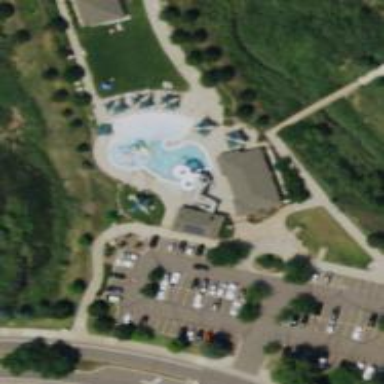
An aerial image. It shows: Water slide attraction.